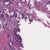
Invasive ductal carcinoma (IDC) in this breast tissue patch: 1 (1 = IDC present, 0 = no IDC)